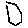
Label: hexagon